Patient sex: F
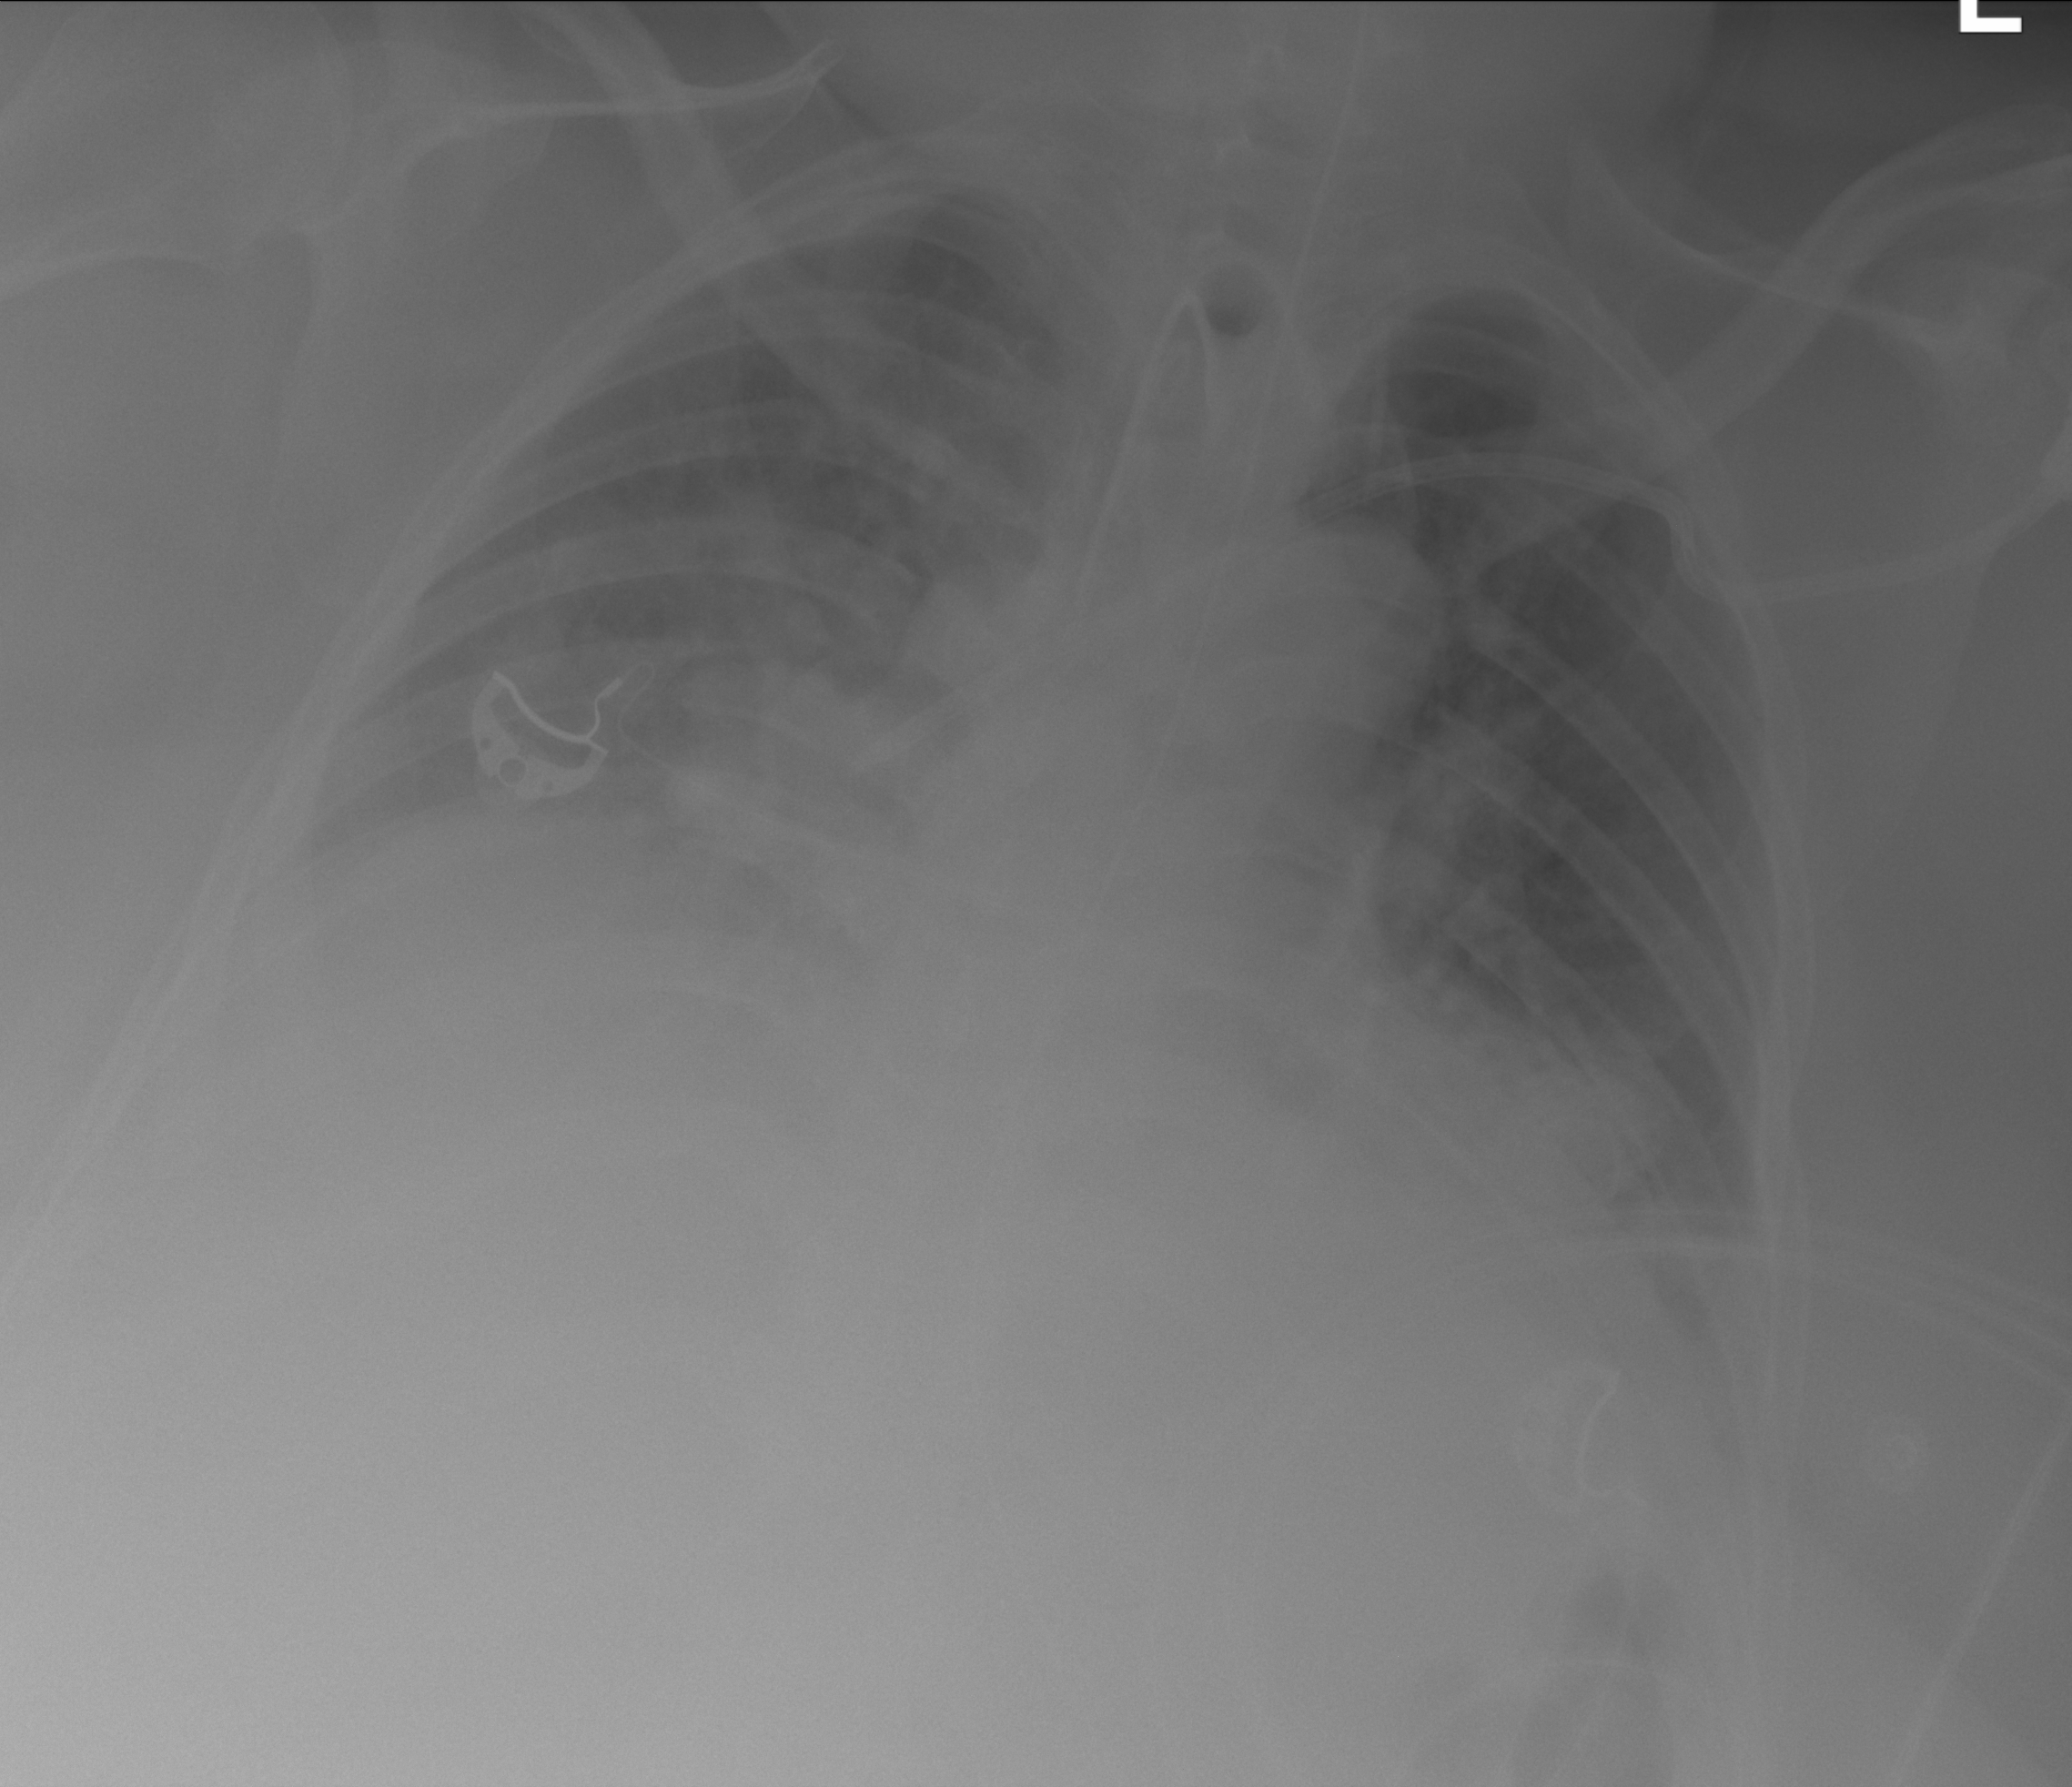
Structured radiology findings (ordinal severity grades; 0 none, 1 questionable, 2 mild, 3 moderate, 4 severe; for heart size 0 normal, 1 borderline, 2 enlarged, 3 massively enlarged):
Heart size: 0
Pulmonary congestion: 2
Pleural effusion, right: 2
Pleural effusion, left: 2
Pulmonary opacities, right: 2
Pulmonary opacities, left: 2
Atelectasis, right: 2
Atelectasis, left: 2